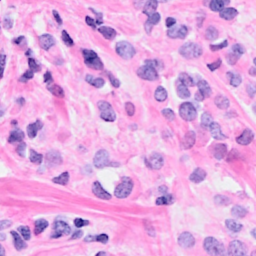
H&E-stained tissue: Breast